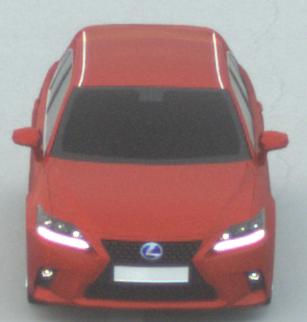
Make: Lexus
Model: CT 200h
Detailed model: CT (A10)
Model produced from: 2014/03
Model produced until: 2017/10
Doors: 5
Color: red
Road condition: dry road
Daytime: sunrise or sunset
Contrast: low contrast